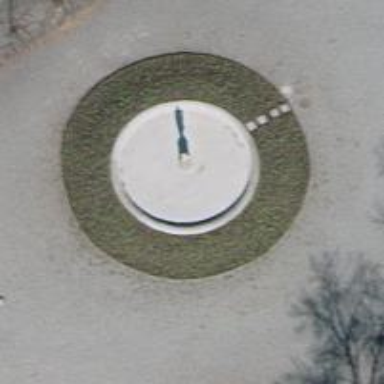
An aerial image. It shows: Beautiful fountain.